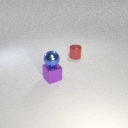
small red metal cylinder behind small purple metal cube